Question: I have a problem with adding image to web-page
I try to use Webpack
so I download images in application.js
'''
const images = require.context('./assets/images/', true)
const imagePath = (name) => images(name, true)
'''
after that i try to implement their in html.erb
'''
<div class="modal-body"
<%= image_pack_tag 'calibration.png' %>
</div>
'''
so, i have this error
what i do wrong? and what i need to do?

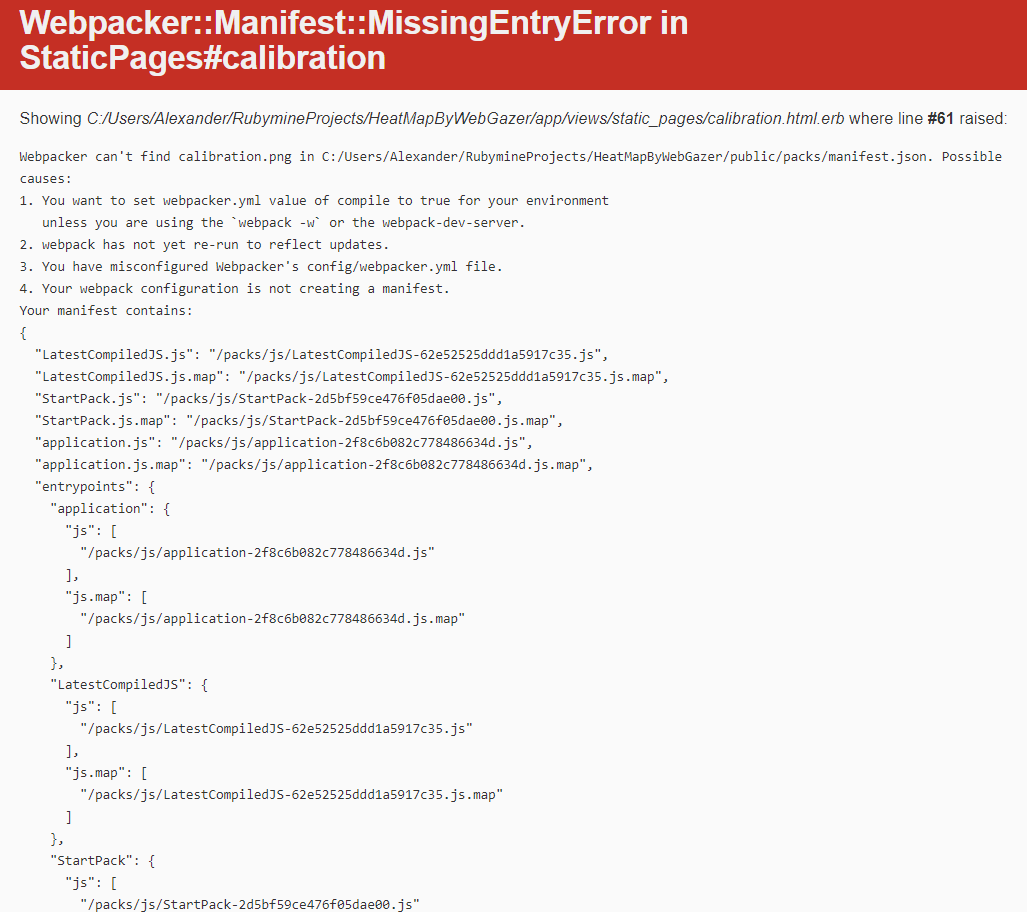
Answer: The problem is solved.
My mistake was that I specified the wrong path; a correct variant is:
'''
const images = require.context('../../assets/images', true)
'''
After that, place the image in
'public/packs/media/images/'
so you can implement it in HTML in two ways:
1. <%= image_pack_tag 'media/images/name_of_image.png' %>
2. <img src="<%= asset_pack_path 'media/images/name_of_image.png' %>" width="100%" height="100%" alt=" demo instructions"></img>